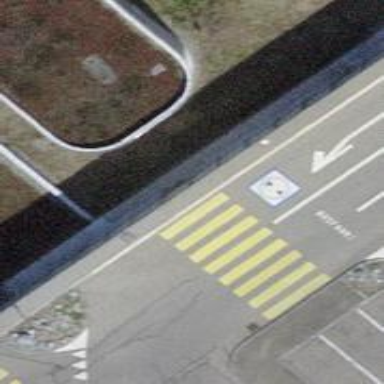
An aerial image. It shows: Uncontrolled zebra crossing with yellow markings on the road.